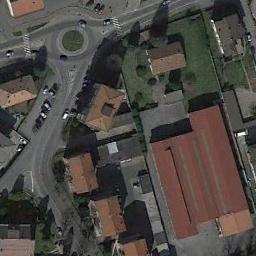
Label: roundabout